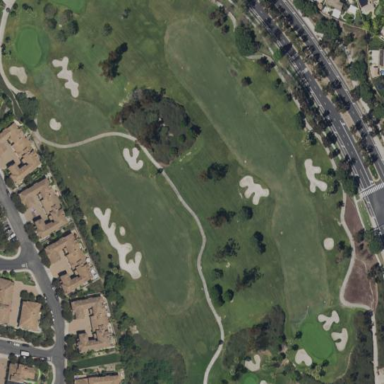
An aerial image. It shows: Golf course surrounded by greenery.